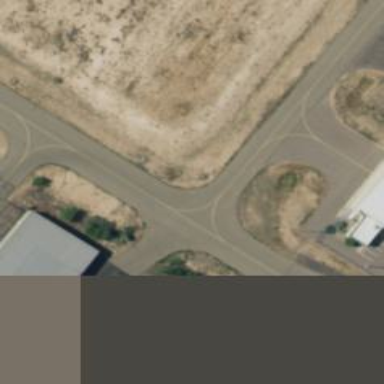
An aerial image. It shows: Image of taxiway at airport.